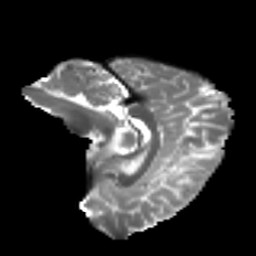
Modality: T2w
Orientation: sagittal
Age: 23
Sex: female
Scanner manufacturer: ge
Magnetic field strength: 3 T
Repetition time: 7.8 s
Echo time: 0.0606 s